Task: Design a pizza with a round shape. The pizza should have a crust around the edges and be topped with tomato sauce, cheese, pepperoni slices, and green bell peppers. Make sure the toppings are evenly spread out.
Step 684:
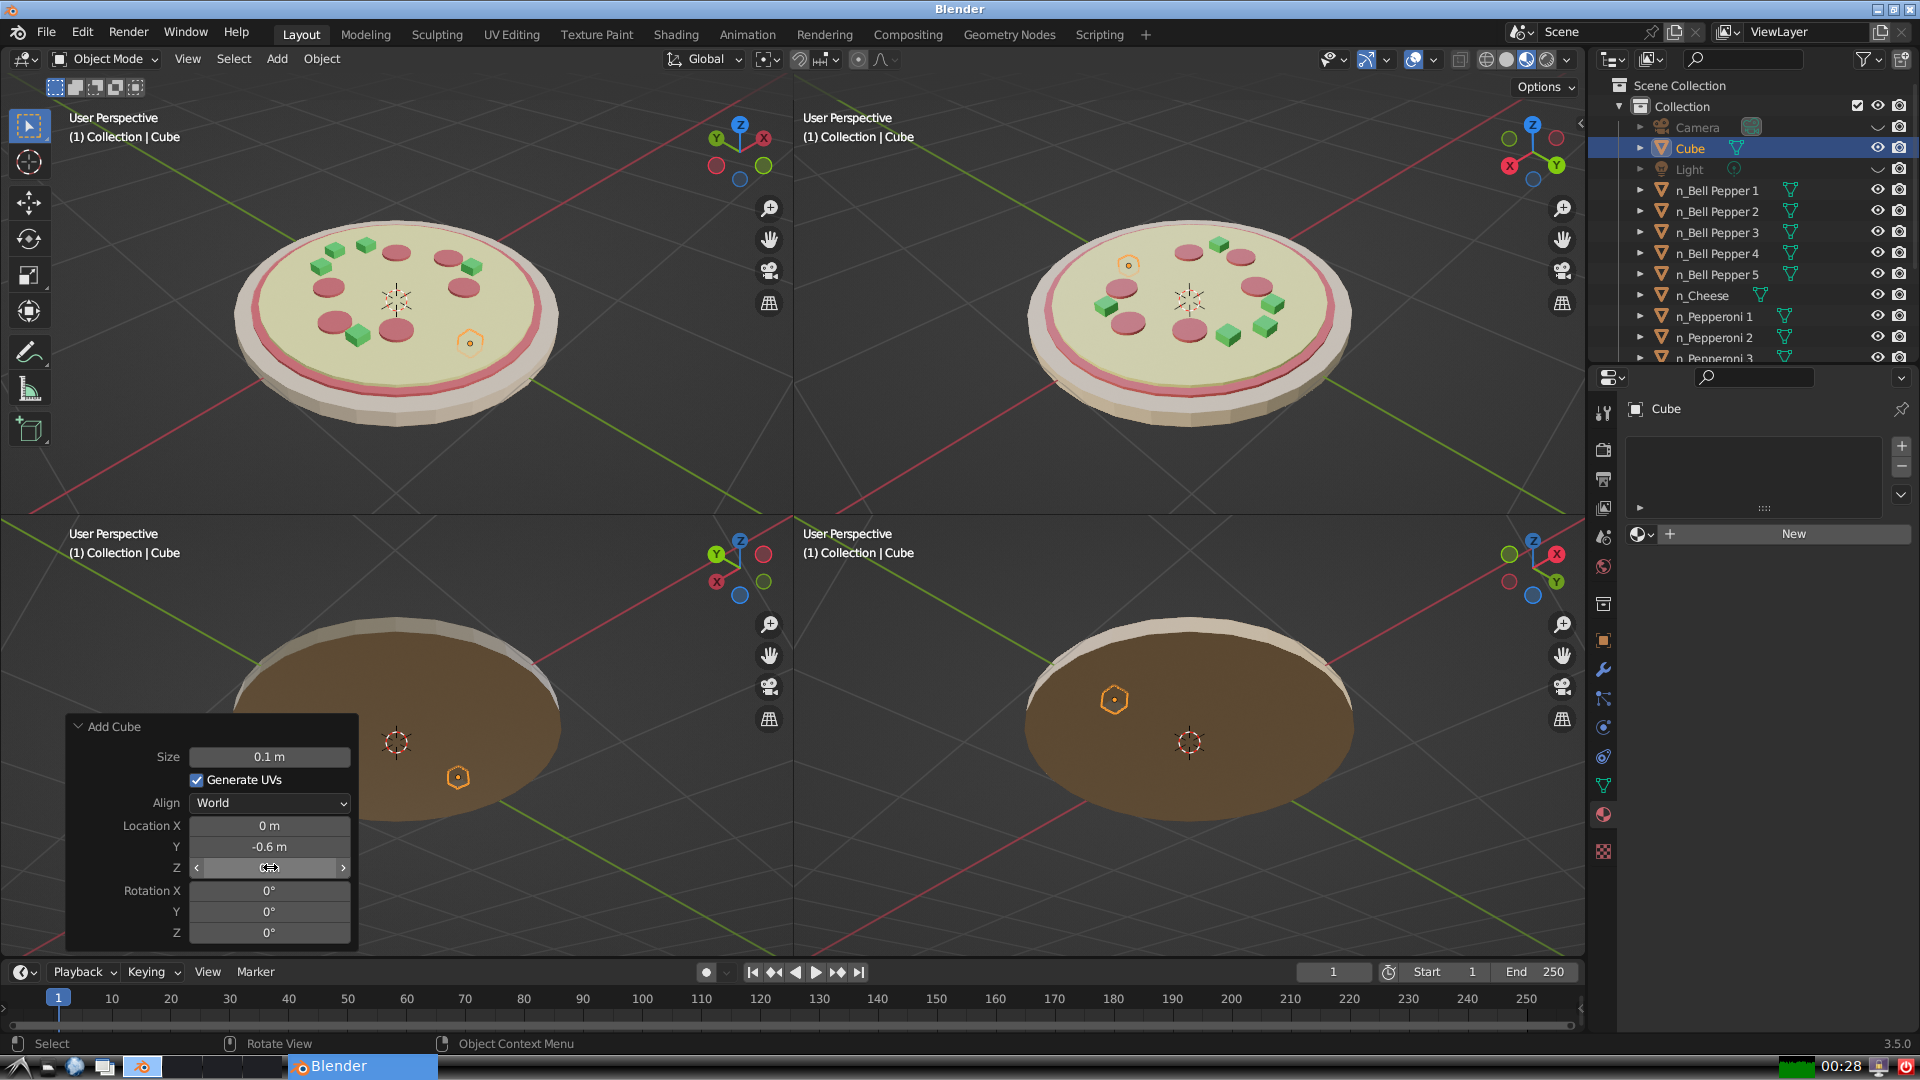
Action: click: no